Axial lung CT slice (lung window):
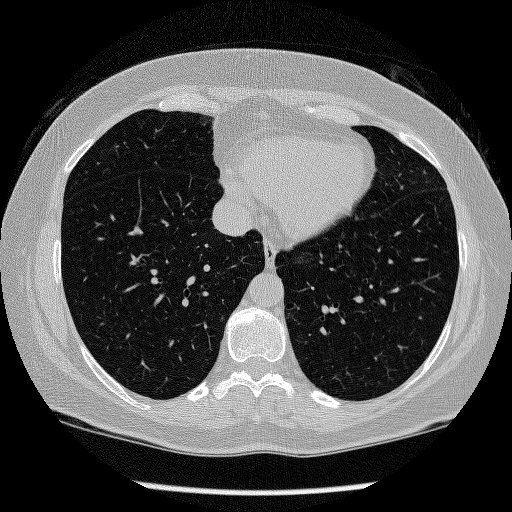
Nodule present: no